Question: Following on from <URL>, I would like to randomly remove block side in a grid. Here my idea:
%% In a first time, I randomly select a white patch in the grid (figure below):
'''
let random-patch one-of patches with [pcolor = white]
'''
%% Then, I draw red patches to identify intersections between white roads (figure below):
'''
ask patches with [ (pxcor mod (side + 1) = 0 ) and (pycor mod (side + 1) = 0 ) ] [set pcolor red]
'''
%% Finally, I color in brown all white patches that are situated between two red patches and on the same side than the random patch. To identify these white patches, have I to calculate distance between the random patch and the nearest red patches and to color all white patches situated along these distances ?
Thanks in advance for your help.

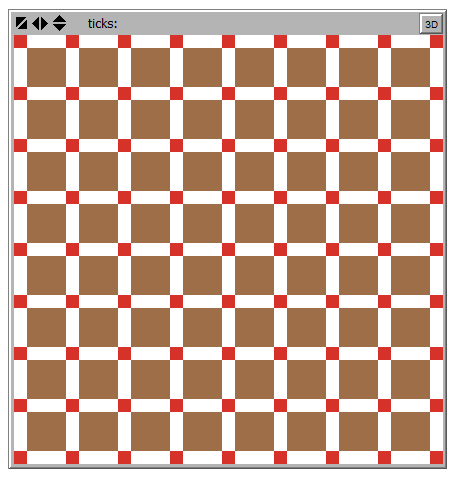
Answer: An alternative way to think about your problem is in terms of finding clusters of white patches: you're picking a white patch at random, and you want to turn all the white patches to brown.
You can look at the "Patch Clusters Example" in the section of NetLogo's model library to see one way to do this.
Here is how I would do it. Let's start by defining a 'grow-cluster' reporter:
'''
to-report grow-cluster [ current-cluster new-patch ]
let patches-to-add [
neighbors4 with [
pcolor = [ pcolor ] of myself and
not member? self current-cluster
]
] of new-patch
let new-cluster (patch-set current-cluster new-patch)
report ifelse-value any? patches-to-add
[ reduce grow-cluster fput new-cluster sort patches-to-add ]
[ new-cluster ]
end
'''
The code may be hard to understand if you're not used to functional programming because it uses <URL>. Still, in a nutshell, it:
- - -
Once you have 'grow-cluster', you can use it to accomplish exactly what you want by seeding it with an empty cluster and the random patch that you selected:
'''
to remove-random-side
let random-patch one-of patches with [pcolor = white]
let side grow-cluster no-patches random-patch
ask side [ set pcolor brown ]
end
'''
Caveat: for this to work, world wrapping has to be disabled in your model settings.